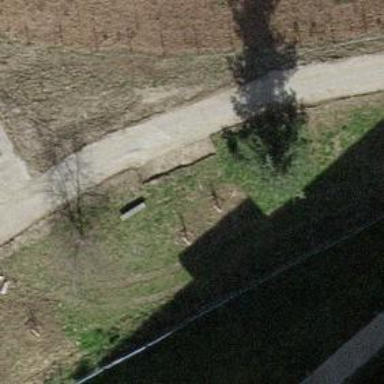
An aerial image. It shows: Bench for seating.